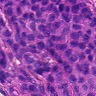
Metastatic tissue present: yes